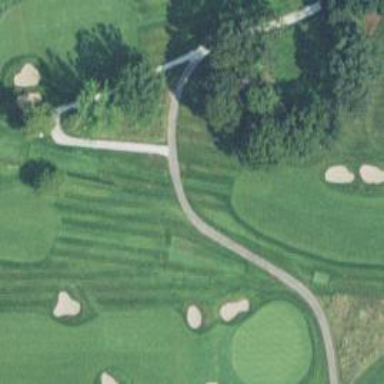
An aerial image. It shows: Path for both roads and golfers.